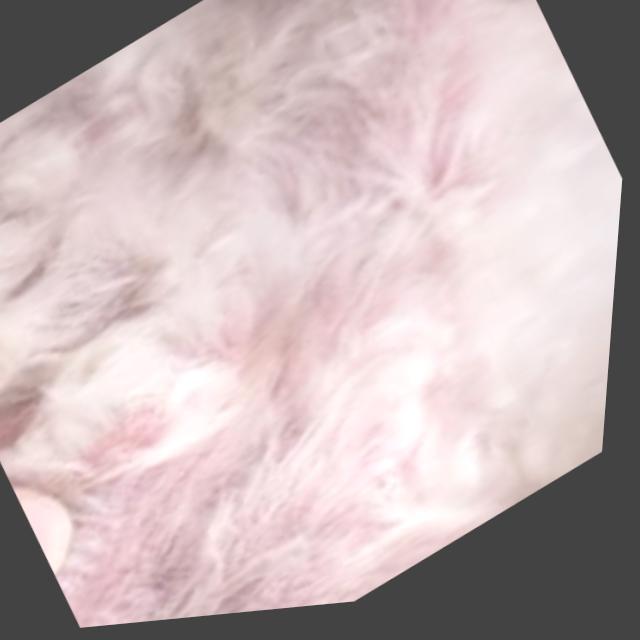
Canine fungal skin infection — characterized by alopecia, scaling, crusting, and circular lesions. Common agents include Malassezia and Candida species.